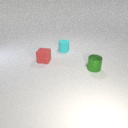
small red rubber cube to the left of small cyan rubber cylinder